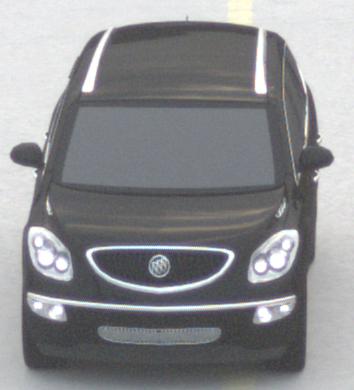
Make: Buick
Model: Enclave
Detailed model: GMT967
Model produced from: 2007
Model produced until: 2017
Doors: 5
Color: black
Road condition: dry road
Daytime: morning or afternoon
Contrast: low contrast